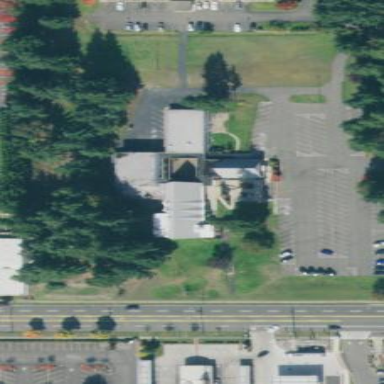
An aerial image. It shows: Church which is place of worship.